一年级 · 画法几何学
(12 分) 连一连

7 时 8时半 9 时半 10 时

11 时

10 时半
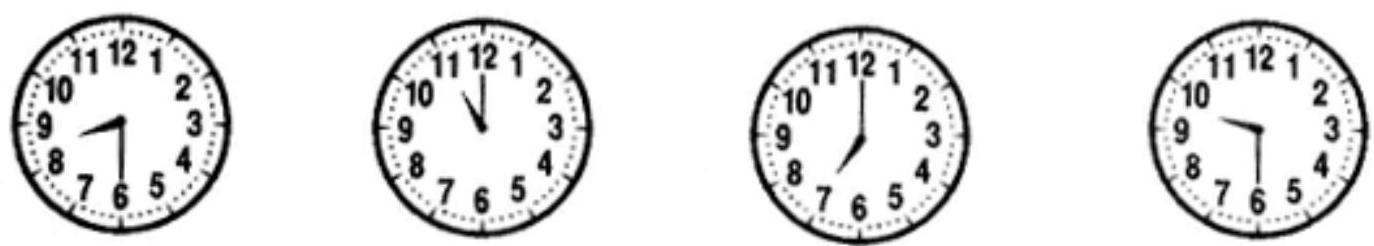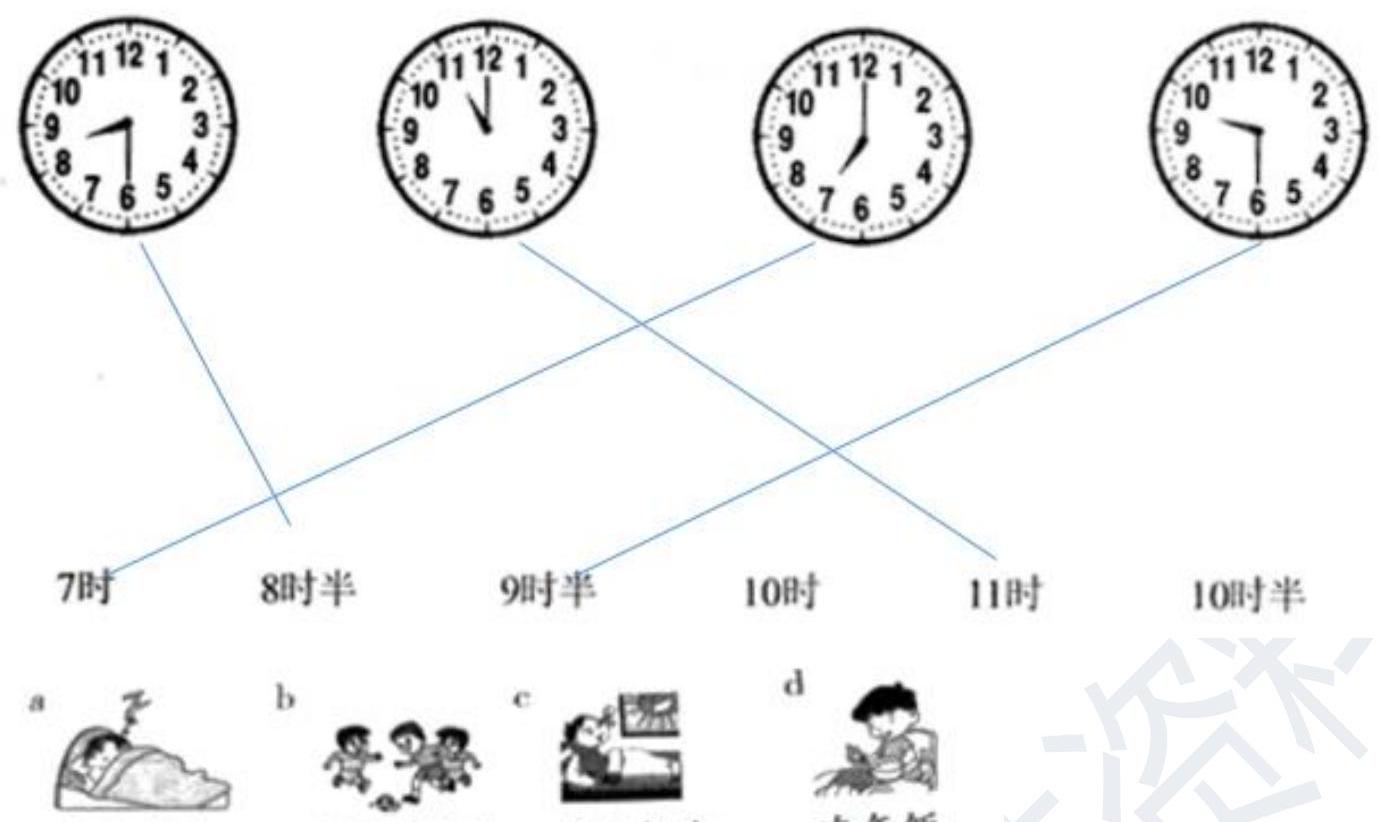
答案:
解析: